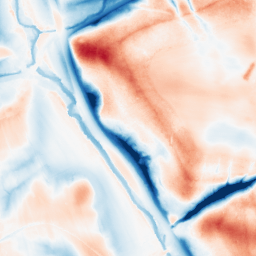
Category: classical
Decomposition family: uniform
Decomposition parameters: size: 50
Upsampling method: bicubic_16x
Upsampling parameters: scale: 16
Upsampling scale: 16